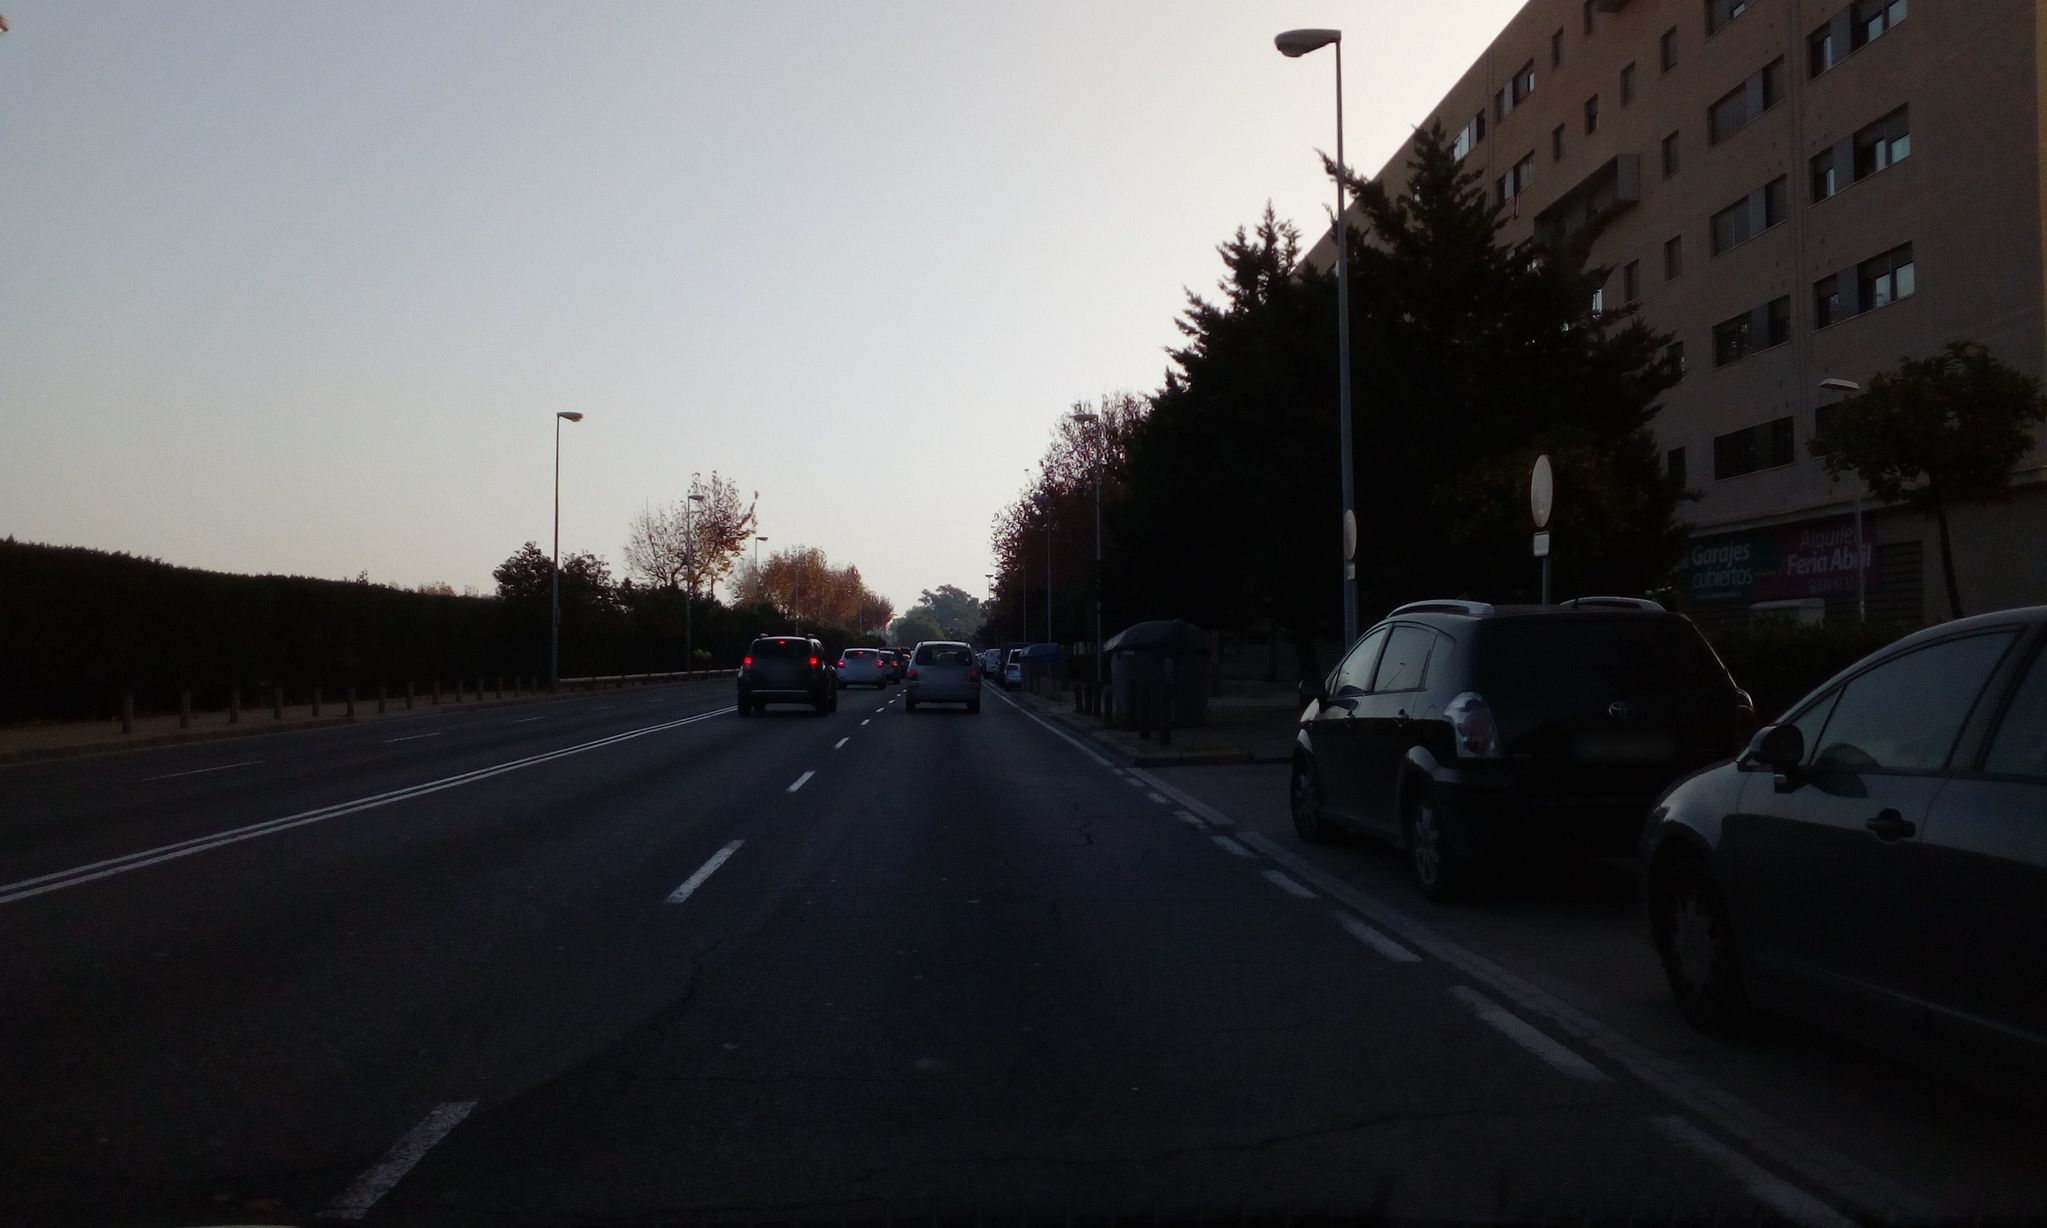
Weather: clear
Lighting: dusk/dawn
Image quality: good
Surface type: driving surface
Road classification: primary
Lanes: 2
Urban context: urban centre
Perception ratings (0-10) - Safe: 3.78, Lively: 5.71, Beautiful: 5.4, Boring: 4, Depressing: 6.16, Wealthy: 4.33